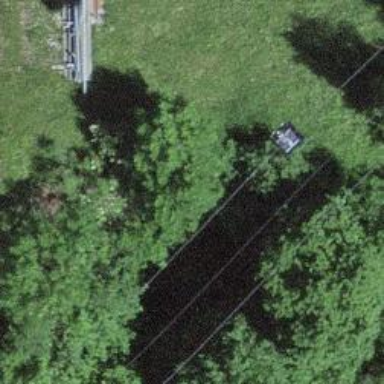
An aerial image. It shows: Pylon used for aerialway.